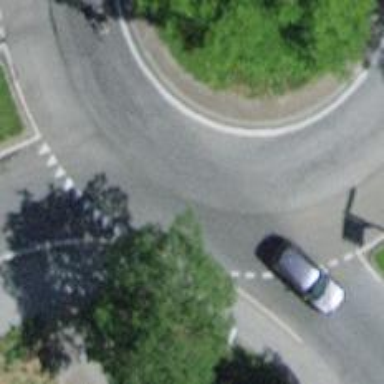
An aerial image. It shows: Tertiary road with asphalt surface leading to roundabout junction.